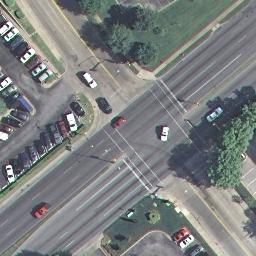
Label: intersection